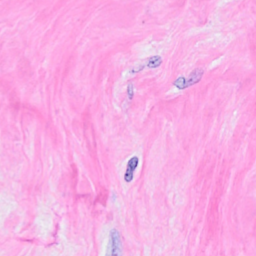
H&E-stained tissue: Breast